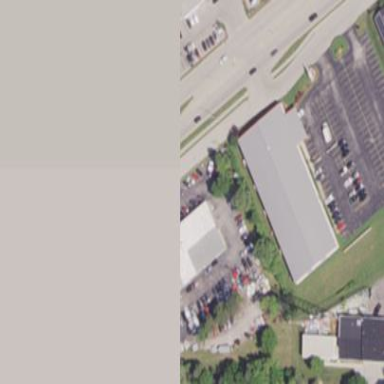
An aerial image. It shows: Building that houses car shop.